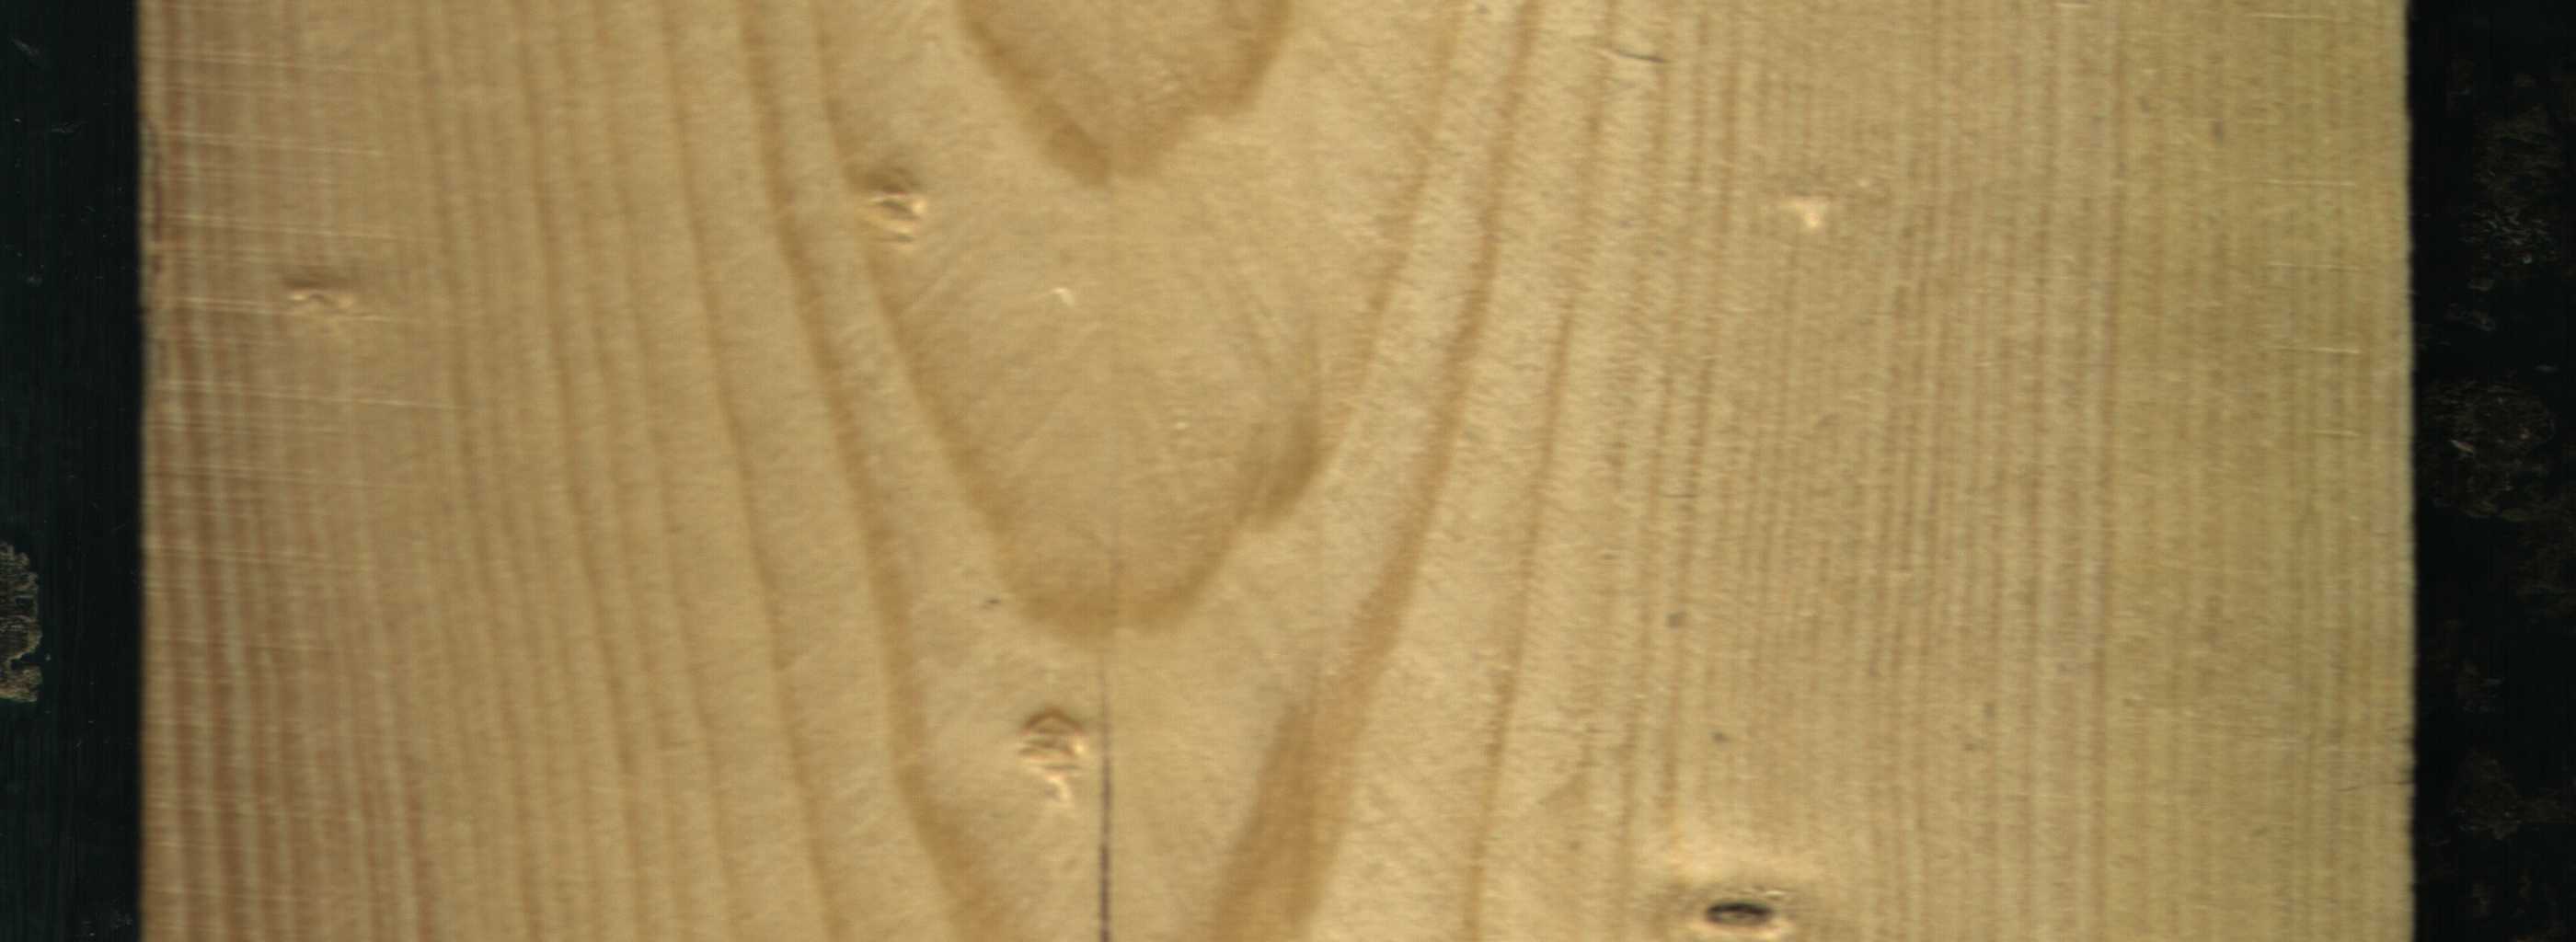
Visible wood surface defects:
Crack
Live_Knot